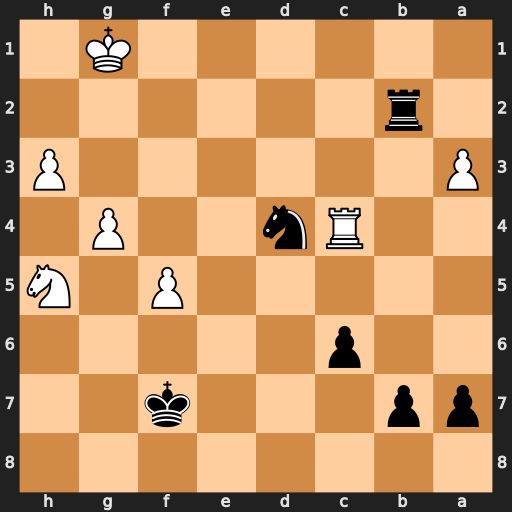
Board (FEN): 8/pp3k2/2p5/5P1N/2Rn2P1/P6P/1r6/6K1
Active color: b
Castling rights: -
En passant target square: -
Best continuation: Nf3+ Kf1 Nd2+ Ke2 Nxc4+